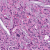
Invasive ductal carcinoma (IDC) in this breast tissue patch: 0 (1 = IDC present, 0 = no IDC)